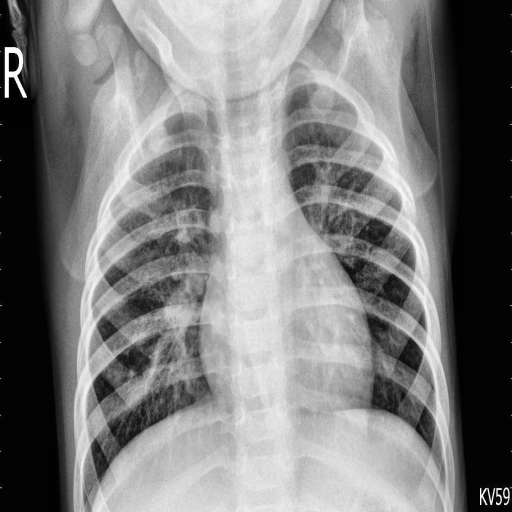
Finding: PNEUMONIA